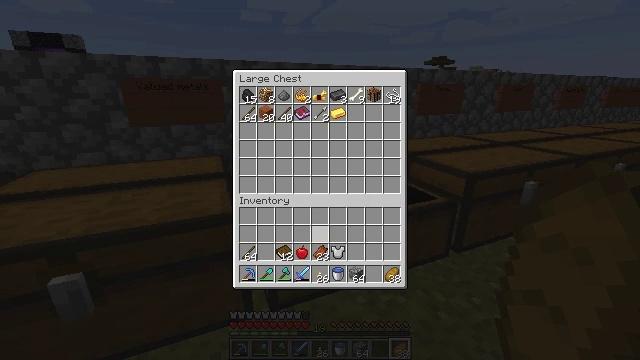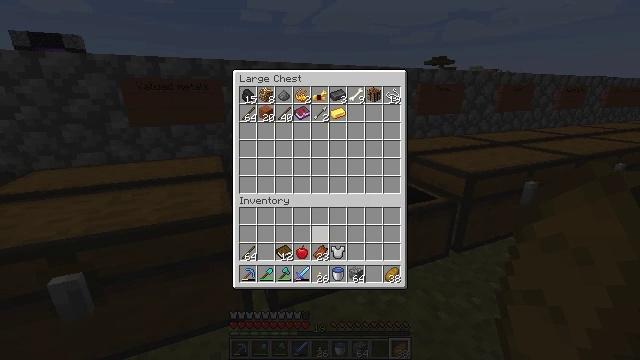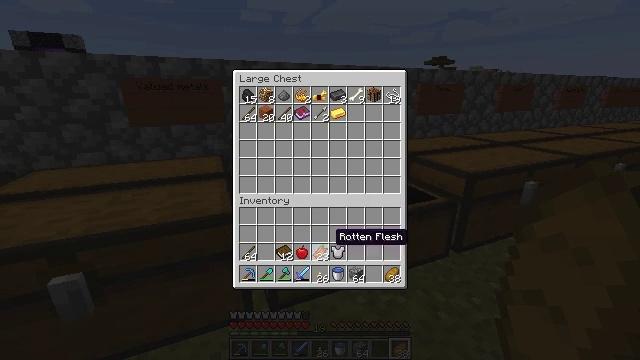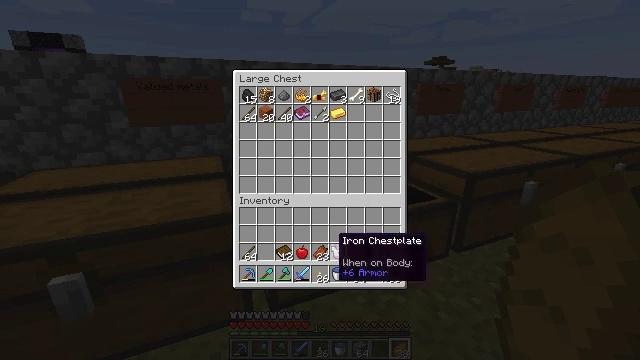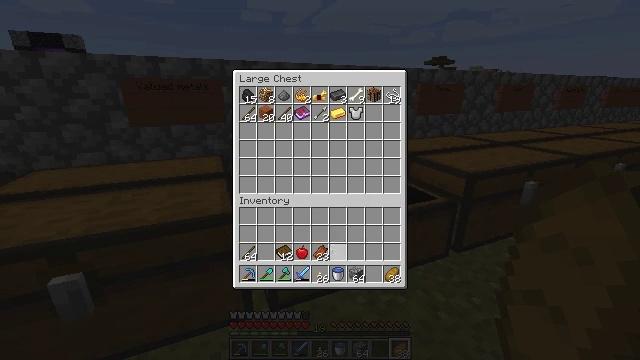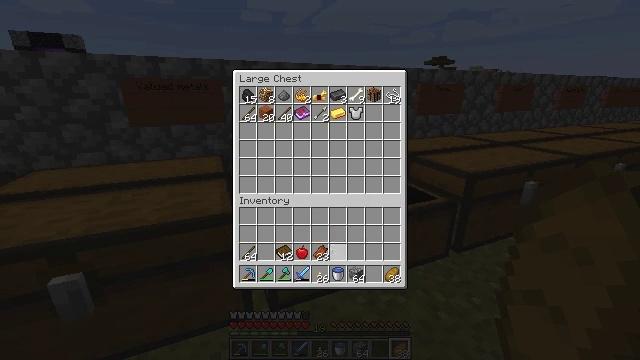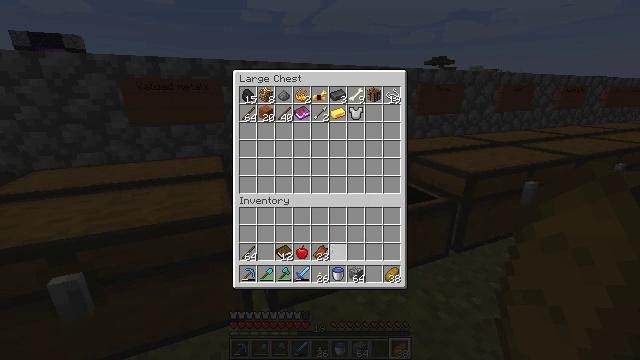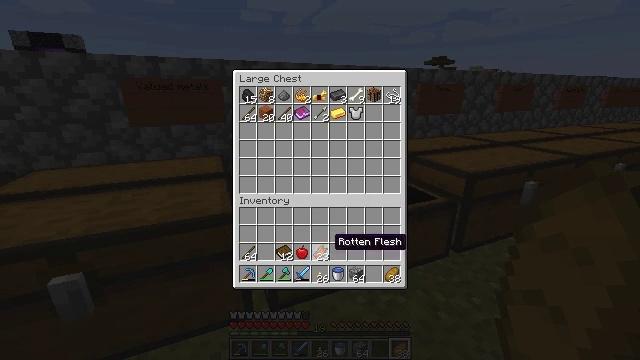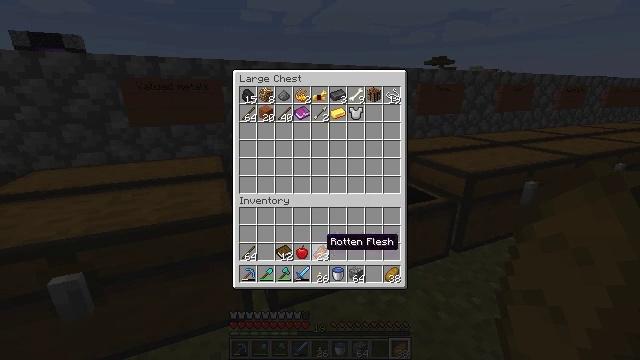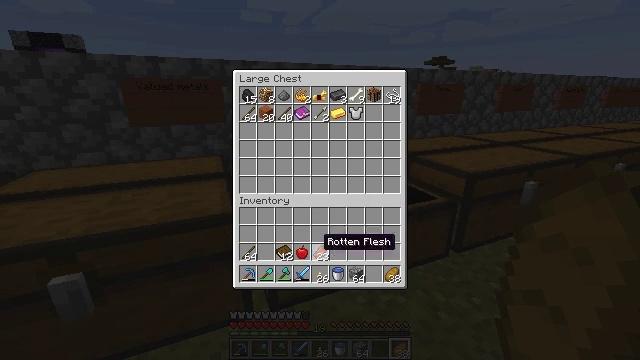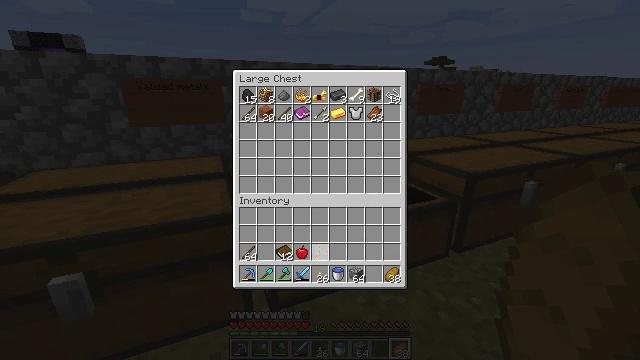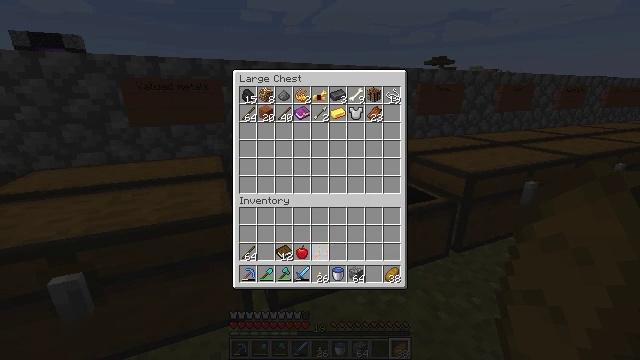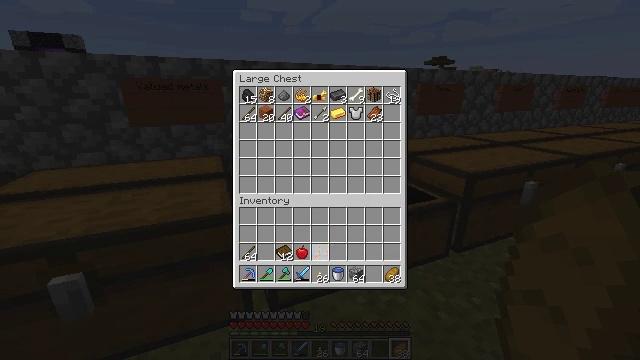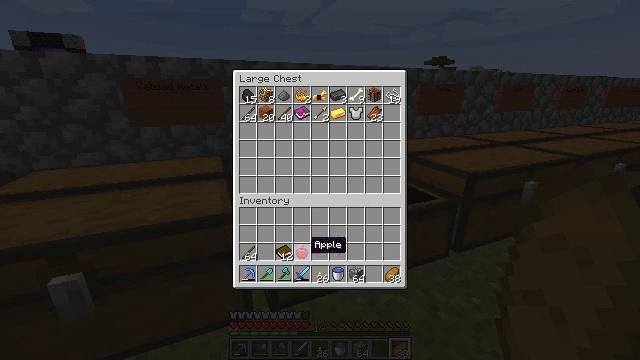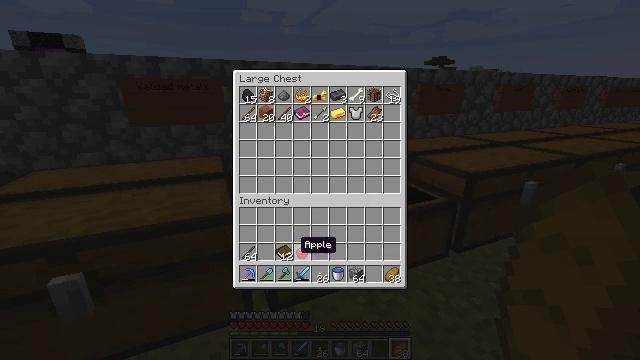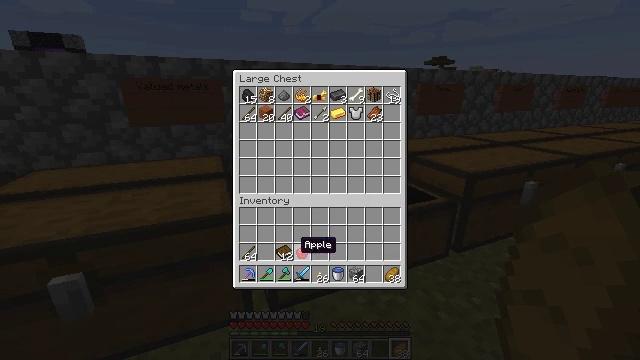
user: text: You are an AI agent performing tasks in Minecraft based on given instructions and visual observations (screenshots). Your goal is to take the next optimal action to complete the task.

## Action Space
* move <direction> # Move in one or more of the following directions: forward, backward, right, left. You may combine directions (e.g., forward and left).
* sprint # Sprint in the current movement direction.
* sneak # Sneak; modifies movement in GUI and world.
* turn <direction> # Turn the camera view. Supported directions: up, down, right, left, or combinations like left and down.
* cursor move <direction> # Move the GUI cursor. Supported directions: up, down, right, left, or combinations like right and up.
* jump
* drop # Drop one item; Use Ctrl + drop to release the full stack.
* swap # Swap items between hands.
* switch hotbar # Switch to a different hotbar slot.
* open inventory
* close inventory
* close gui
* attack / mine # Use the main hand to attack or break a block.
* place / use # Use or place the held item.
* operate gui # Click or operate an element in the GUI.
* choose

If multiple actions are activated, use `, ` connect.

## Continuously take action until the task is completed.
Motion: motion action
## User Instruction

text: Harvest wheat from the field.
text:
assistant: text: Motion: sneak
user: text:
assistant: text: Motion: sneak
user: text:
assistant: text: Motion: sneak
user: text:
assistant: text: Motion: sneak, operate gui
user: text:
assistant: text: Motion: sneak, operate gui
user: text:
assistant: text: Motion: sneak, operate gui
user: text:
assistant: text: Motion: sneak
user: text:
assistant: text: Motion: sneak, cursor move left
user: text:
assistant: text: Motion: sneak
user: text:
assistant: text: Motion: sneak, operate gui
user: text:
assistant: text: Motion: sneak, operate gui
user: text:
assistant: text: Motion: sneak, operate gui
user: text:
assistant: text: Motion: sneak, cursor move left
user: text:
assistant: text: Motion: sneak, cursor move left
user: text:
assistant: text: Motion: sneak
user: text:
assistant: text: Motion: sneak
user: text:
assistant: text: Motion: sneak
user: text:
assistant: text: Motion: sneak
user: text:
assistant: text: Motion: sneak, operate gui
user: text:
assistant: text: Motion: sneak, operate gui
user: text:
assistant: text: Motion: sneak, operate gui
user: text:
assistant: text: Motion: sneak, cursor move left
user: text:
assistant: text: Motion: sneak, cursor move left
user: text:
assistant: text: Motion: sneak
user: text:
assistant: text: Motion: sneak
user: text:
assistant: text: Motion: sneak, cursor move right
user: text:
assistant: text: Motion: sneak
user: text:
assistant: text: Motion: sneak
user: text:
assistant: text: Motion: sneak, operate gui
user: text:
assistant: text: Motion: sneak, operate gui